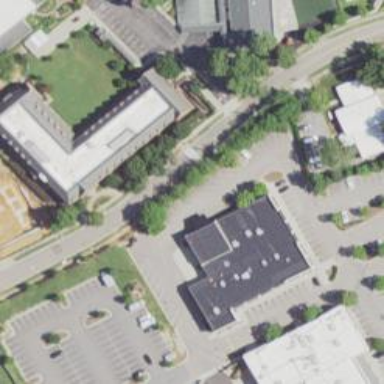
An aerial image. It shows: Commercial building.